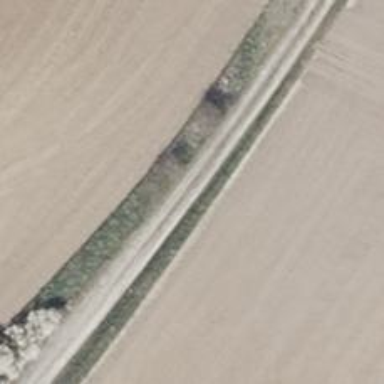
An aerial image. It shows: Track with grade 3 surface.